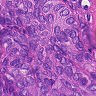
Metastatic tissue present: yes